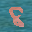
Label: 8